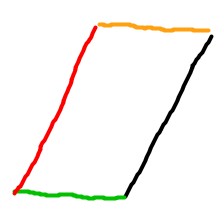
Shape: parallelogram